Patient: sex F, age 36
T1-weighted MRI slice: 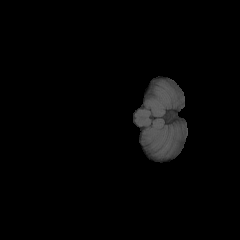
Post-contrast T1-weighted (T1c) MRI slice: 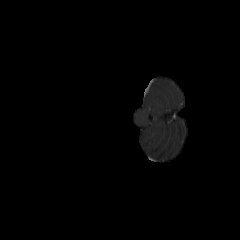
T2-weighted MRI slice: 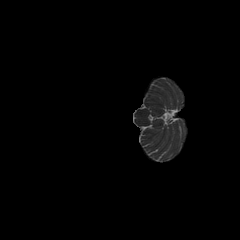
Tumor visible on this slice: no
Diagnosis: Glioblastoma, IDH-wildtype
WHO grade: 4